Field crop: maize
Growth stage: 1
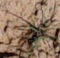
Species: lolium